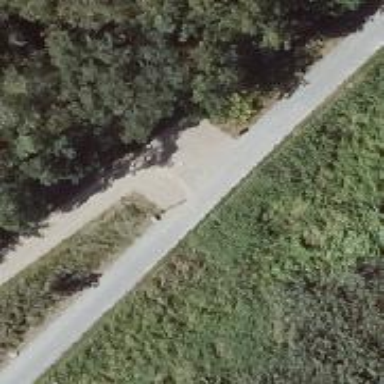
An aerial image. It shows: Compacted footway.